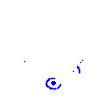
Particle: electron